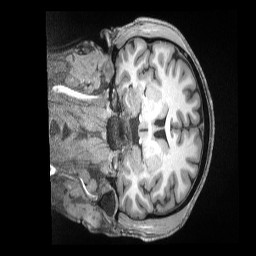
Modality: T1w
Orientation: coronal
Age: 34
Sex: male
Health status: ill
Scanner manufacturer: siemens
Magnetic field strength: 3 T
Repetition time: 2.5 s
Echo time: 0.00181 s